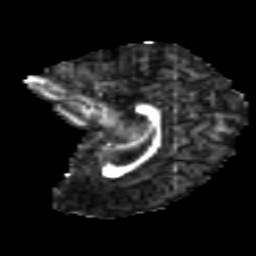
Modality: FA
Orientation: sagittal
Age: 9
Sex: female
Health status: ill
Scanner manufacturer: ge
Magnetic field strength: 3 T
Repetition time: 6.752 s
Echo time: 0.079 s